Question: I am using osmdroid version 4 and I want to have BoundingBox of visible map. It seems that 'MapView.getBoundingBox' method returns bounding box of all tiles that are visible or partially visible. Take a look at this picture:

Black rectangles are tiles, red rectangle with rounded corners is device display.
I want to have only diagonal area shown by green line. What should I do?
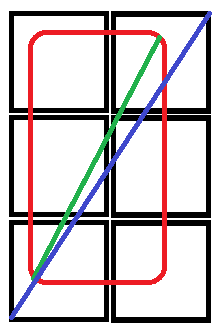
Answer: I believe you are mistaken. getBoundingBox() returns the lat/long boundaries of what is visible on the screen. The code will take the pixel x,y value of the two corners and covert that into lat/long and that is what is used. It is not "snapped" to actual map tiles. The result of getBoundingBox() should return the area of the red box.